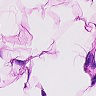
Metastatic tissue present: no